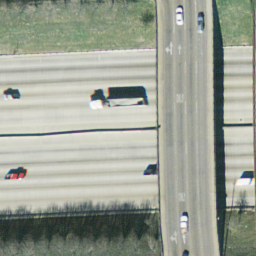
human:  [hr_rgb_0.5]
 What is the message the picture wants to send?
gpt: overpass